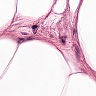
Metastatic tissue present: no